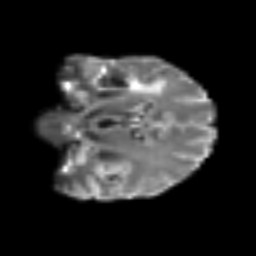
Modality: T2w
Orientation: coronal
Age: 39
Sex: female
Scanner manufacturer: siemens
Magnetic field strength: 3 T
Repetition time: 6.1 s
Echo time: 0.101 s